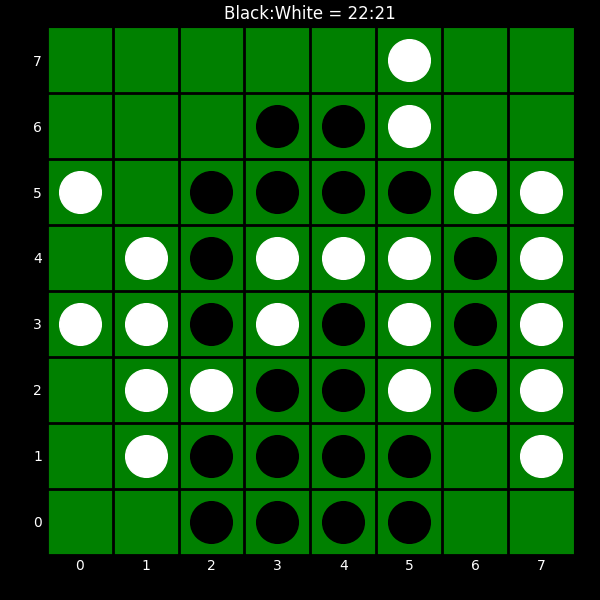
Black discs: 22
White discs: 21